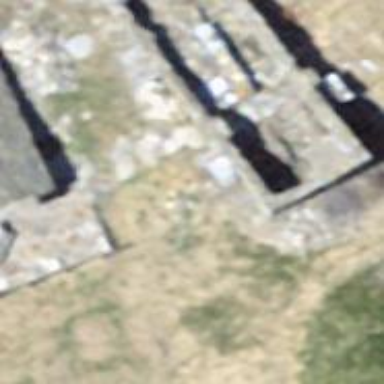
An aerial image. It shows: Historic building now in ruins.